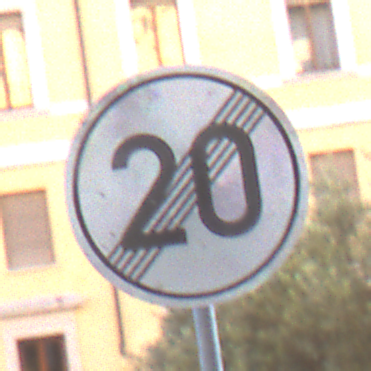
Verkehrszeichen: EndeGeschwindigkeit20
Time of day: SunriseSunset
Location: Outdoor (Urban)
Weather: Clear
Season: NotSpecified
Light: Natural